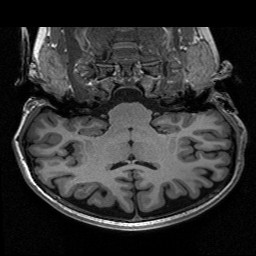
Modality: T1w
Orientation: sagittal
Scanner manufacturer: siemens
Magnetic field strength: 3 T
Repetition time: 2.53 s
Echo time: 0.00267 s